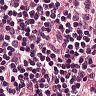
Metastatic tissue present: no